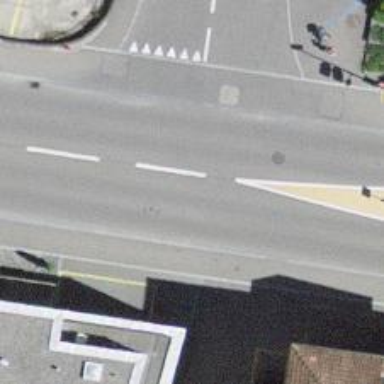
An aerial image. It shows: Primary road with asphalt surface.